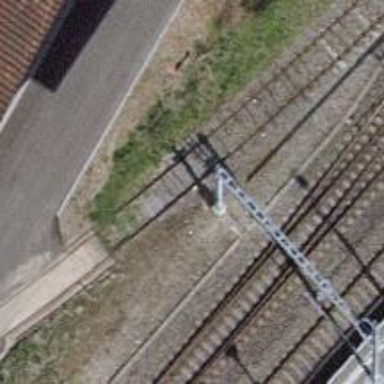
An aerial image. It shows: Single railway spur track.